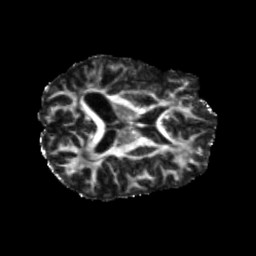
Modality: FA
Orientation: axial
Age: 42
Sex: male
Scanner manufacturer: siemens
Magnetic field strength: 3 T
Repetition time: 5.25 s
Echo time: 0.08 s